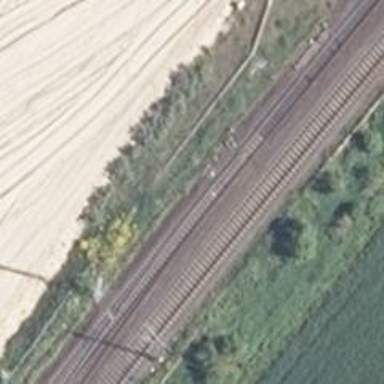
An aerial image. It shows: Railway signal.